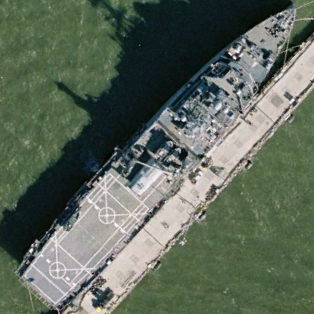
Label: combat